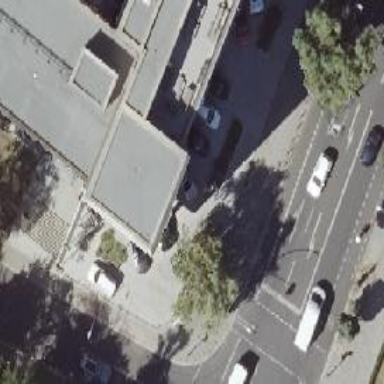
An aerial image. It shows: Car shop.